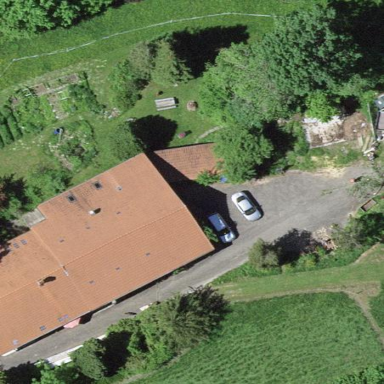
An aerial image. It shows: Farmyard area.